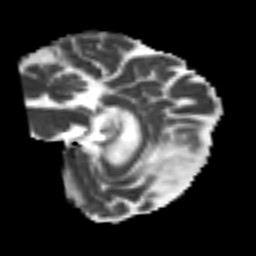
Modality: MD
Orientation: sagittal
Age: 65
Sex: female
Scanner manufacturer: siemens
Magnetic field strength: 3 T
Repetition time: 4.999 s
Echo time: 0.07946 s